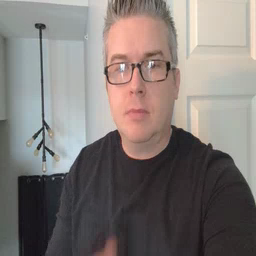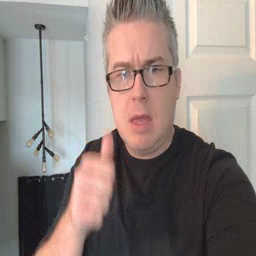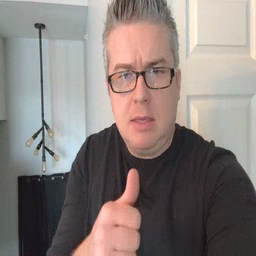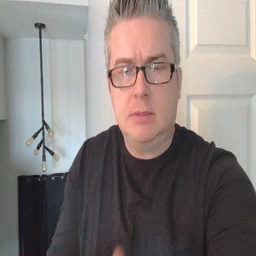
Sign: hide